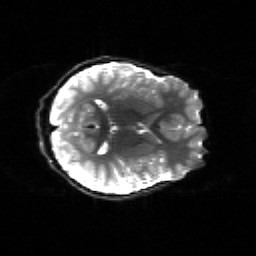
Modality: sbref
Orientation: axial
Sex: female
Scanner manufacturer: siemens
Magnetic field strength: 3 T
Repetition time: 5 s
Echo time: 0.071 s